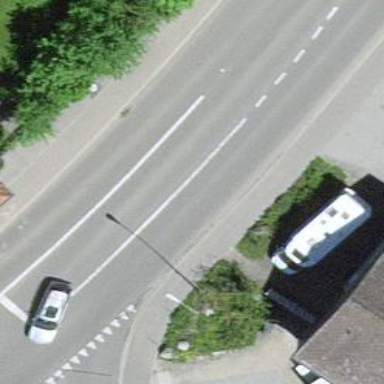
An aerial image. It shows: Asphalt footway with marked zebra crossing that includes crossing island.